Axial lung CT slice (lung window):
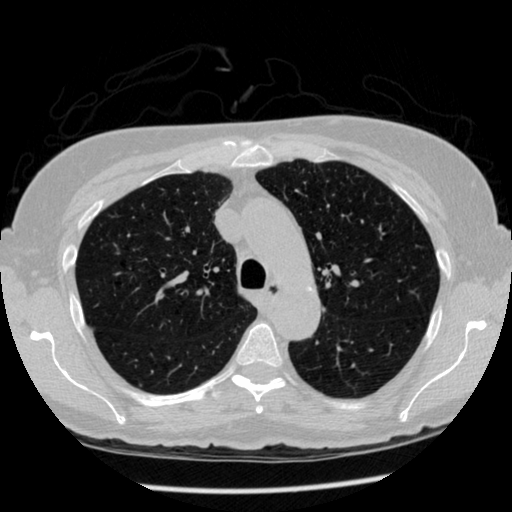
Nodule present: no